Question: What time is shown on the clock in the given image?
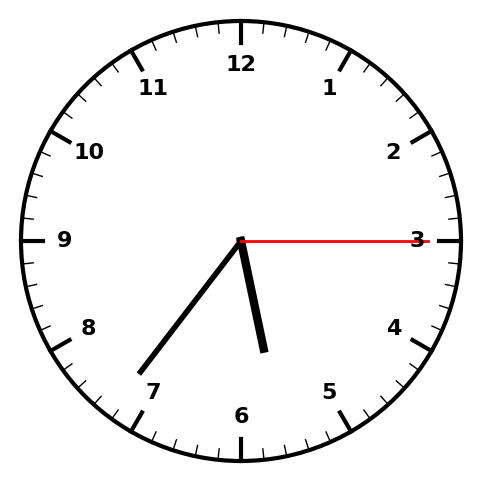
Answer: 05:36:15